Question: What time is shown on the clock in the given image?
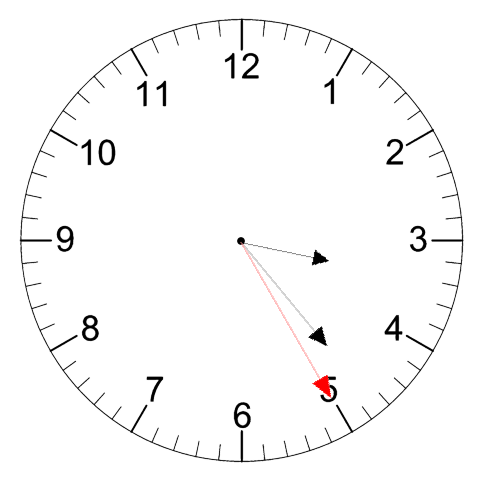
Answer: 03:23:25